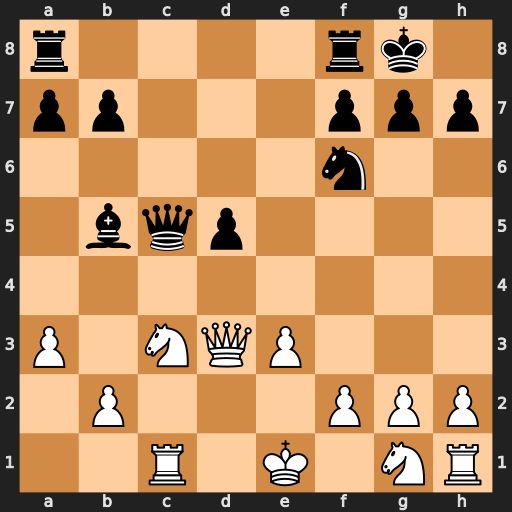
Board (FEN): r4rk1/pp3ppp/5n2/1bqp4/8/P1NQP3/1P3PPP/2R1K1NR
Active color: w
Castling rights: K
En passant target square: -
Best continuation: Qxb5 Qxb5 Nxb5